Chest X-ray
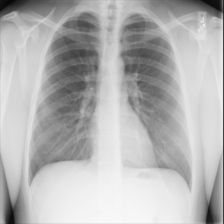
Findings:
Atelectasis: negative
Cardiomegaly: negative
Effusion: negative
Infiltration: negative
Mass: negative
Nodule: negative
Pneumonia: negative
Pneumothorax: negative
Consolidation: negative
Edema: negative
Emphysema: negative
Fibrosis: negative
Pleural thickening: negative
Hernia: negative